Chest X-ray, PA view. Patient: 31 years old, sex M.
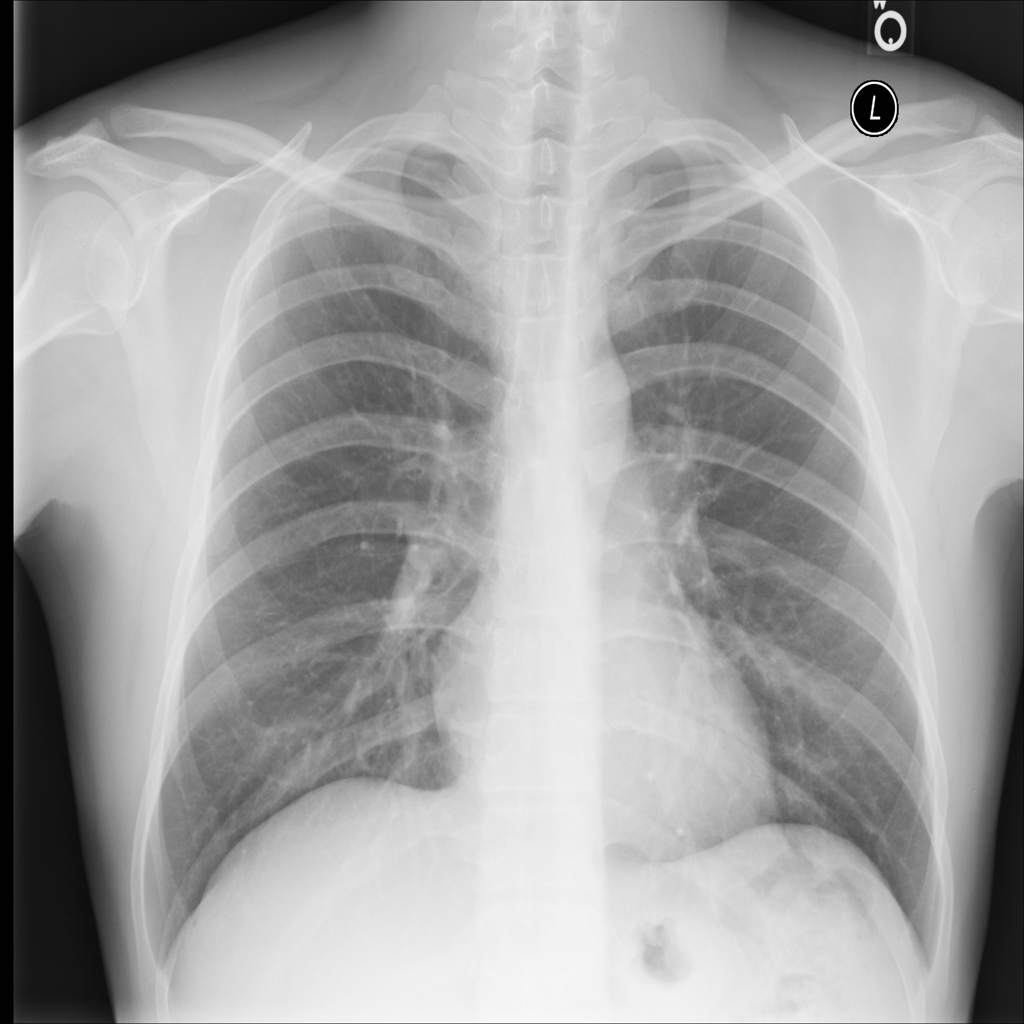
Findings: No Finding